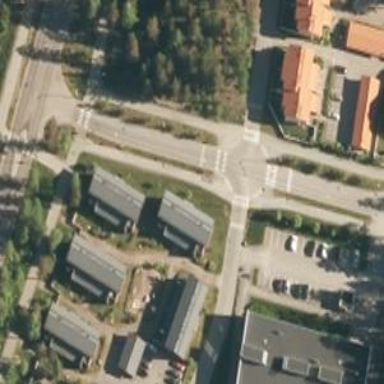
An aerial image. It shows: Cycleway.